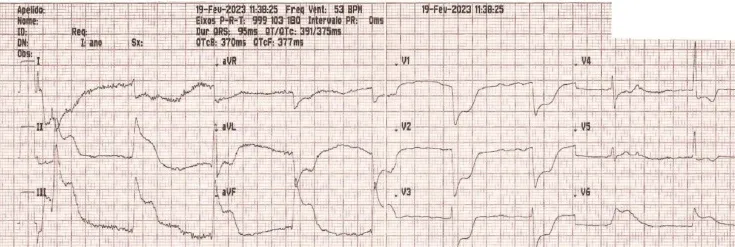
ECG sequence during the second episode of chest pain and cardiac arrest. ECG taken 10 minutes after the second, showing complete AV node block, ST segment elevation in inferior leads with reciprocal changes in lateral and anterior leads suggesting ischemia in the RCA territory. A few seconds after this ECG was recorded, the patient went into cardiac arrest in PEA. . AV: atrioventricular; RCA: right coronary artery; PEA: pulseless electric activity.
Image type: electrography (ekg)